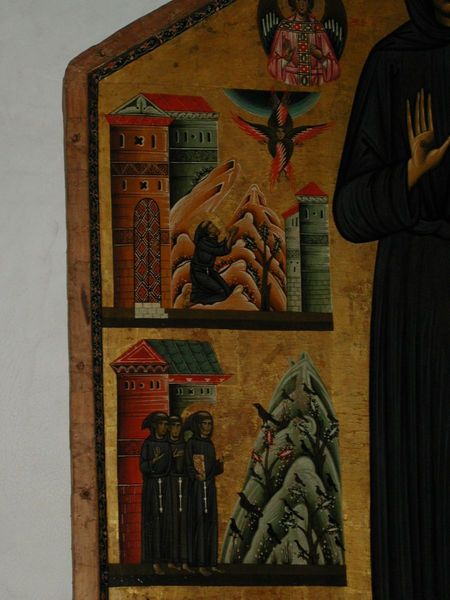
Titel: Franziskus-Tafel
Künstler: Bonaventura Berlinghieri
Standort: Pescia, S. Francesco (EU - I - Toskana)
Schlagwörter: baum, berg, felsen, hand, mann, vogel, gelb, blume, dach, gebäude, haus, rot, vögel, kirche, gold, mantel, turm, engel, fels, angst, detail, tor, versteckt, burg, kloster, halt, knien, beten, gebet, heiligenschein, christus, wundmal, leid, teufel, flehen, mönch, franziskus, mönche, kutten, raben, nein, sünden